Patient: sex M, age 94
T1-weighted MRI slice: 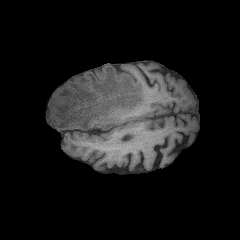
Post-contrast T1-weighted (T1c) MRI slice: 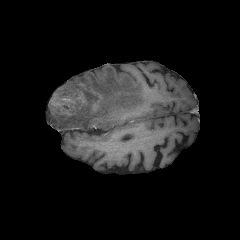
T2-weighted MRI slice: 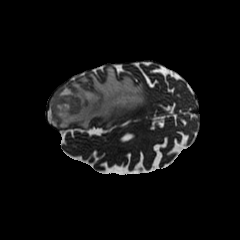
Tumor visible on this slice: yes
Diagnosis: Glioblastoma, IDH-wildtype
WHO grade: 4